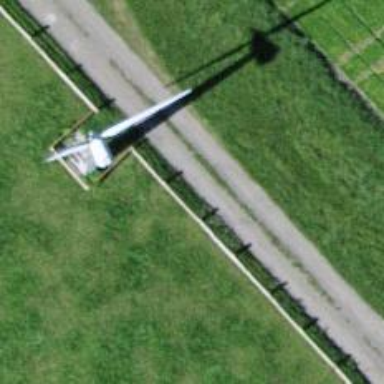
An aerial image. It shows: Wind generator is in the picture.